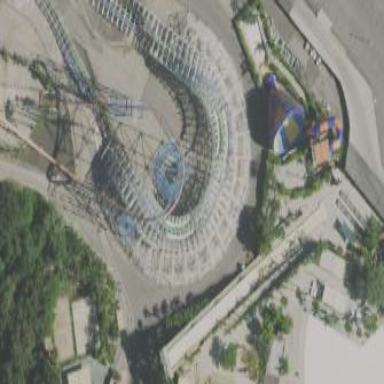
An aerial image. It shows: Thrilling roller coaster attraction.